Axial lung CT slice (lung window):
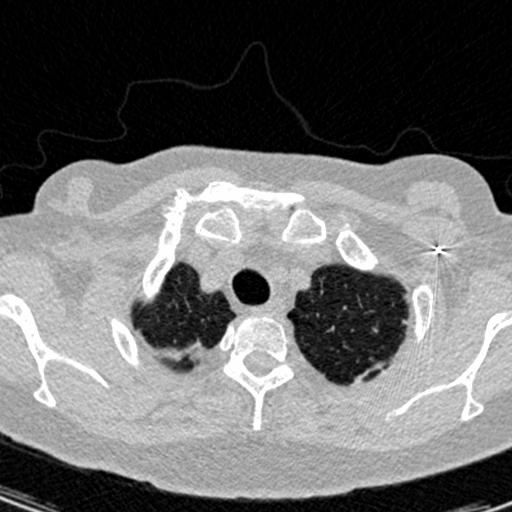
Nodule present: no